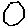
Label: hexagon